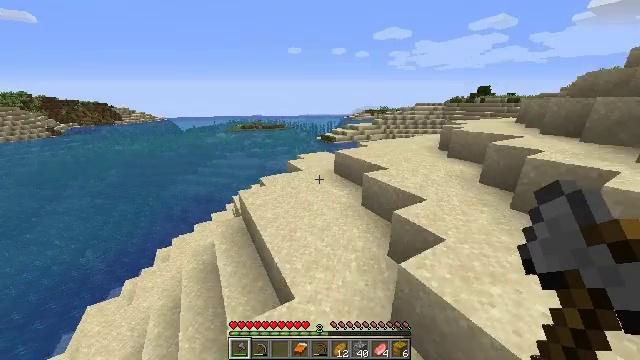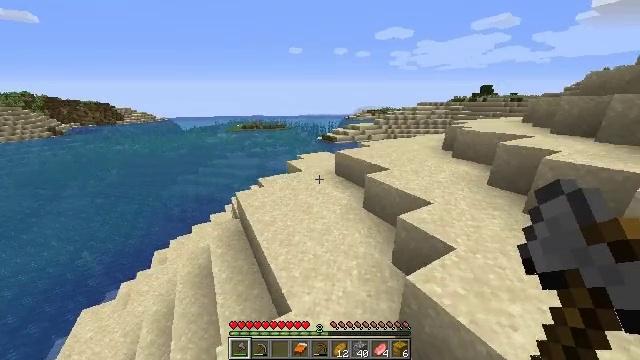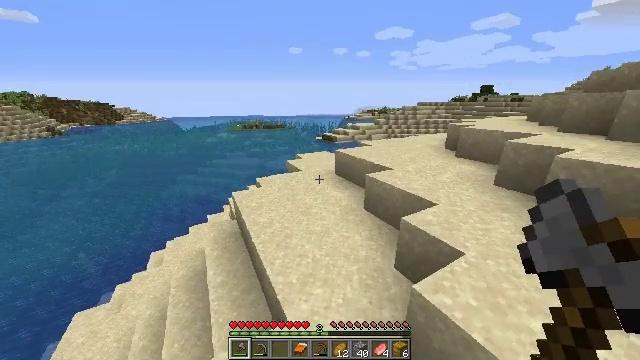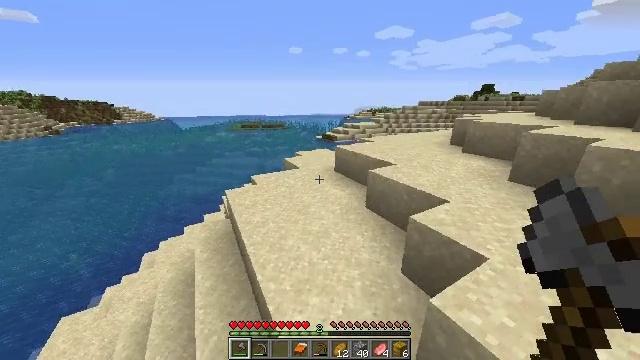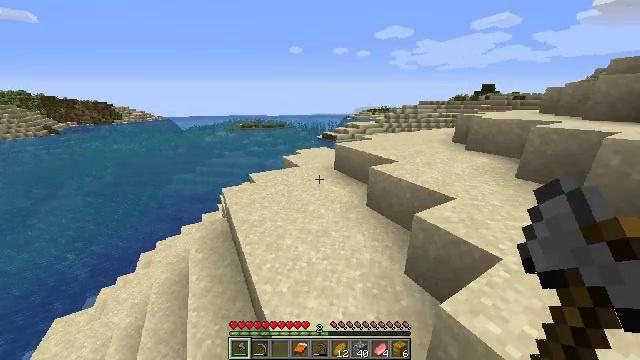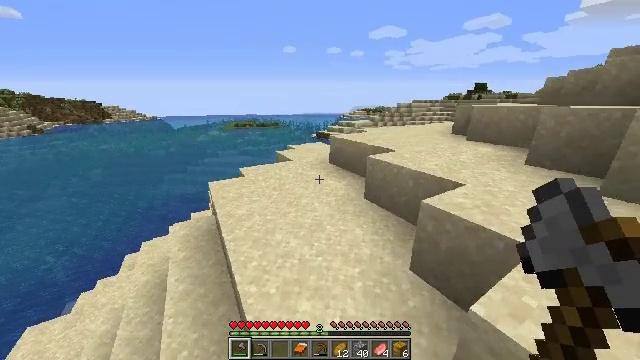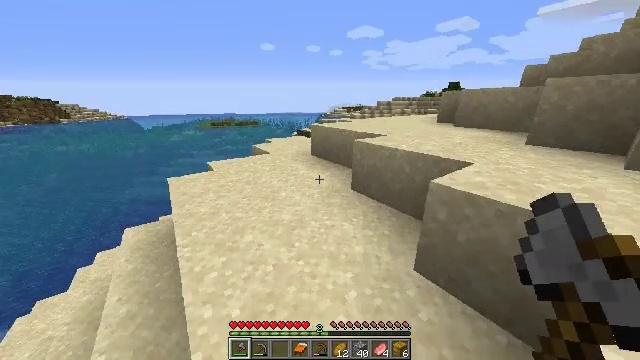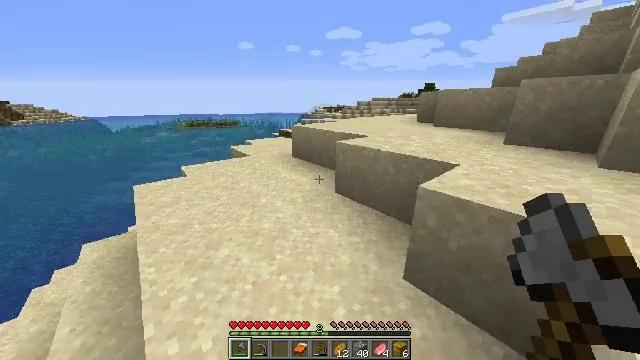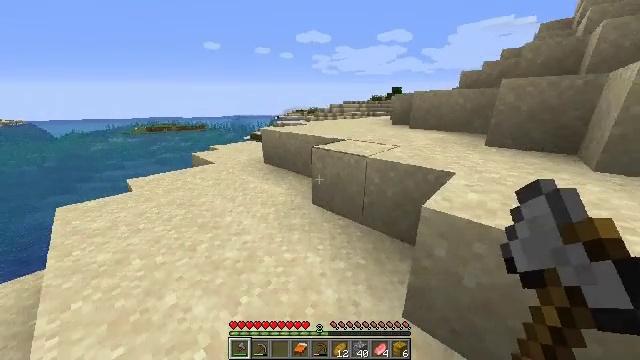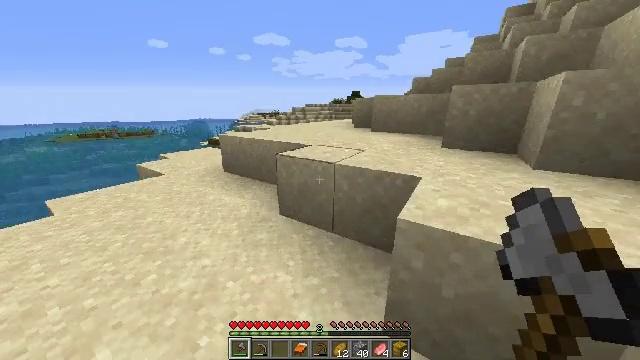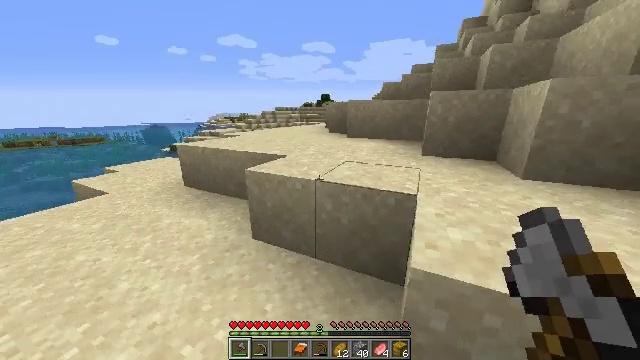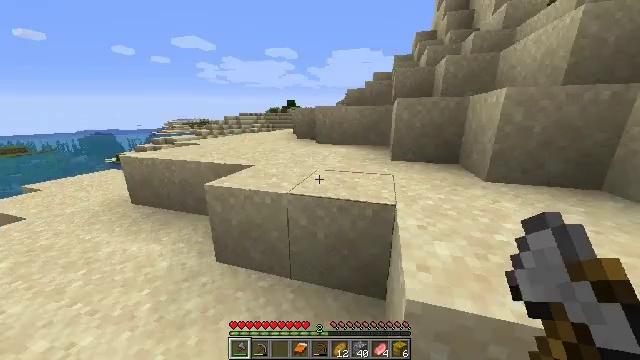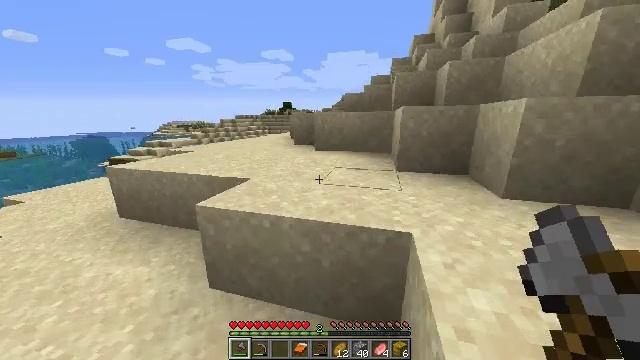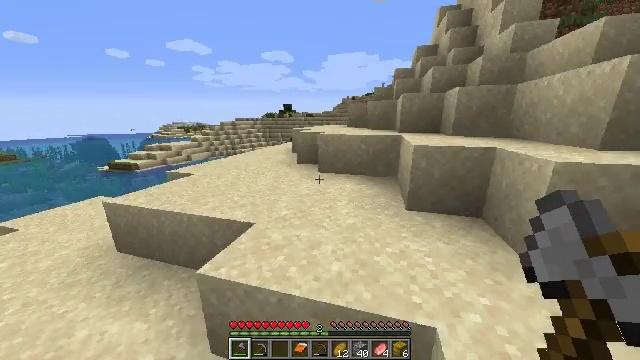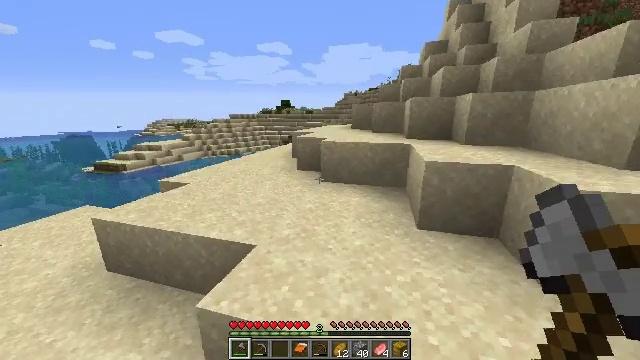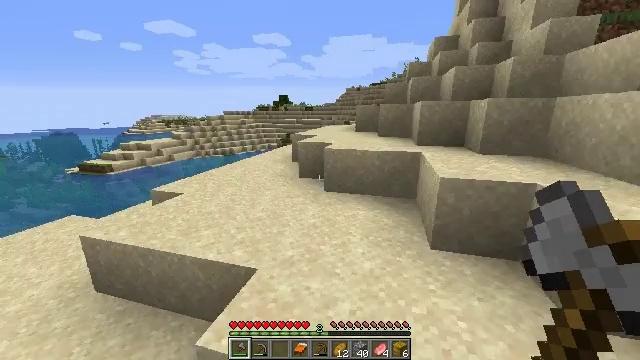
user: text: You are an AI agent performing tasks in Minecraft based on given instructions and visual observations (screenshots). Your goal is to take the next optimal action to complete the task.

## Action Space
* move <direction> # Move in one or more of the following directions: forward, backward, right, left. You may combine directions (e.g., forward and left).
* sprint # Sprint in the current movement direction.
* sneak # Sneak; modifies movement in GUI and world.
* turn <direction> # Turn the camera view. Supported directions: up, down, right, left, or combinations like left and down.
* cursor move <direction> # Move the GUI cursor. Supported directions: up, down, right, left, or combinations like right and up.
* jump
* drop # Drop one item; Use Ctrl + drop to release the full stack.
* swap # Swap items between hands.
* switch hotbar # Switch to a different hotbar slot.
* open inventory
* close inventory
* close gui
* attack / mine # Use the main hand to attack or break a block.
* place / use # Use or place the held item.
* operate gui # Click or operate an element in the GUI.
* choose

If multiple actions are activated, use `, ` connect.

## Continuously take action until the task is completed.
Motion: motion action
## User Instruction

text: Drop a grass block.
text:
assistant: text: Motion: move forward
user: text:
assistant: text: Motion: move forward
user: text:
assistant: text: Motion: move forward
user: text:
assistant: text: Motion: move forward
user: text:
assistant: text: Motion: move forward, turn right
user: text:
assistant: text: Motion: move forward, turn right
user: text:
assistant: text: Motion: move forward, turn right
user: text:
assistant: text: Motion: move forward, turn right
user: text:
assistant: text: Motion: move forward, turn right
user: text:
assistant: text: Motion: move forward, turn right and up
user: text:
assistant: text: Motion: move forward, turn right and up
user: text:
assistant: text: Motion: move forward, jump
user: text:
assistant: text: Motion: move forward, jump
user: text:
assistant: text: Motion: move forward, jump
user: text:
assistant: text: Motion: move forward, jump
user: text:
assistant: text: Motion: move forward, jump
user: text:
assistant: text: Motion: move forward
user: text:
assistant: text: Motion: move forward
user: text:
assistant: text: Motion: move forward
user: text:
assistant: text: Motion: move forward
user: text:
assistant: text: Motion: move forward
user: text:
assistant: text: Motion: move forward
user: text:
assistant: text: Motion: move forward
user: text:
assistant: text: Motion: move forward
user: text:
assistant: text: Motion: move forward
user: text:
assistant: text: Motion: move forward
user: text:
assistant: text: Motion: move forward, jump
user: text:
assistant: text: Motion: move forward, jump
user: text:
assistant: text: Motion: move forward, jump
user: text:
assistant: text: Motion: move forward, jump